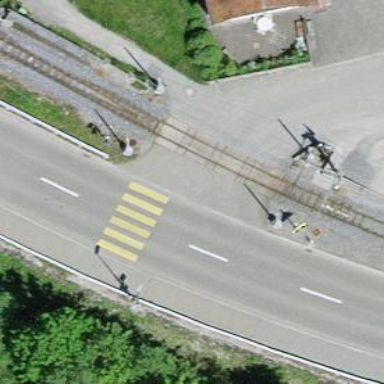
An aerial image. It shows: Track with grade 1 quality.